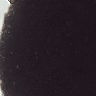
Metastatic tissue present: no